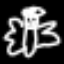
Label: angel